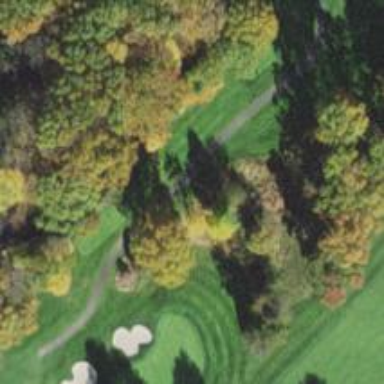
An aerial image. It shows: Path for both road and golf.